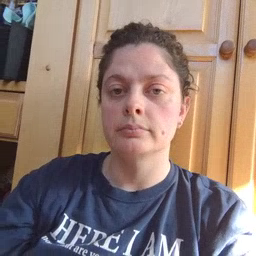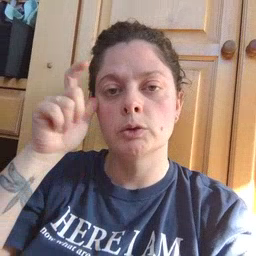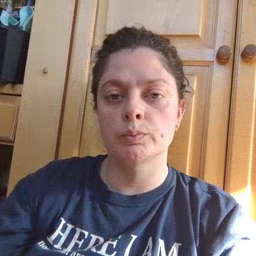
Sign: moon